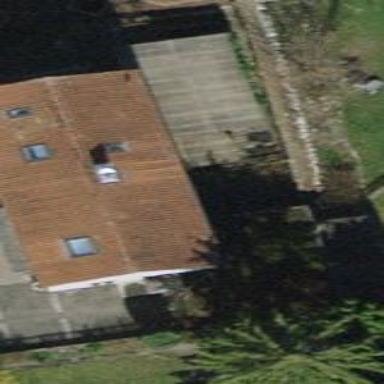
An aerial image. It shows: Building with tiled roof.